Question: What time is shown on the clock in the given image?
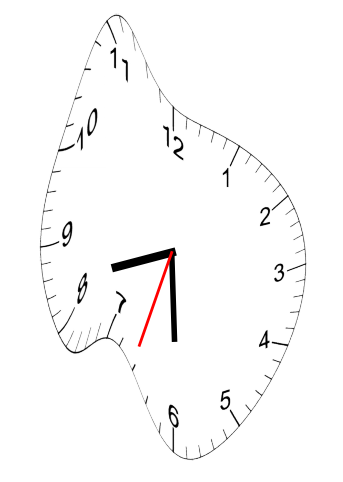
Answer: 08:29:33